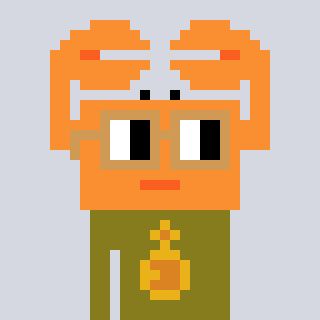
a pixel art character with square brown glasses, a crab-shaped head and a gunk-colored body on a cool background